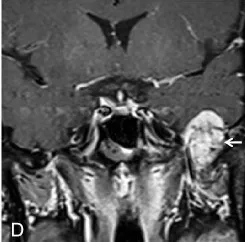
(D, E) After contrast administration, masses of left skull base and bilateral carotid bifurcation showed intense enhancement with signal voids (arrow).
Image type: radiology (mri)